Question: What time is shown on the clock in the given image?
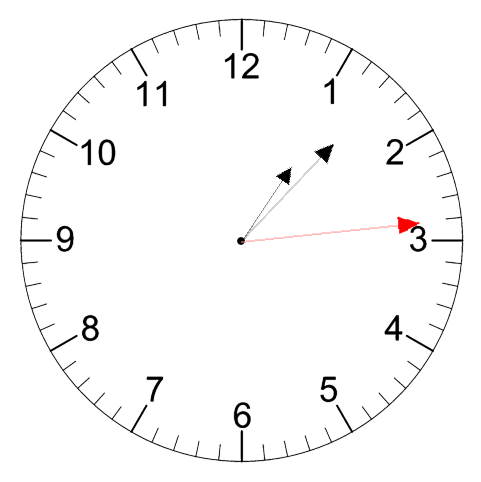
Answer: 01:07:14